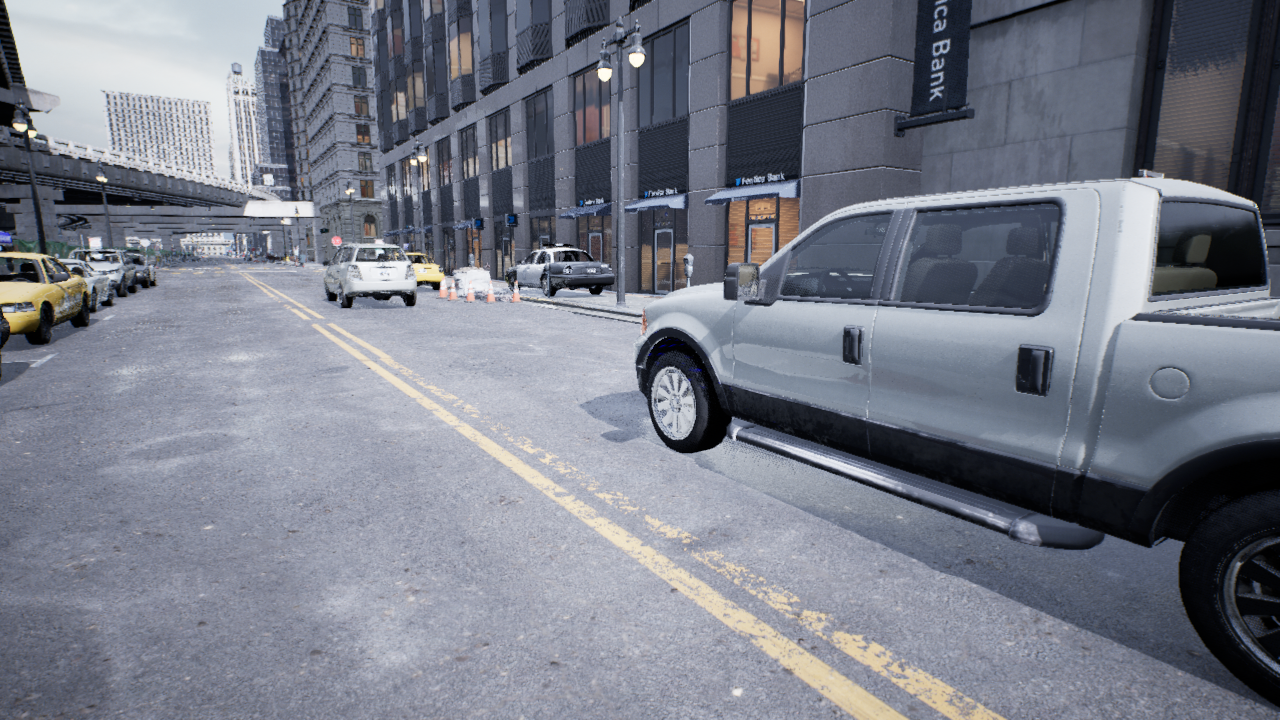
Venue: downtown
Lighting: overcast
Vehicle rig: pickup